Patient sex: M
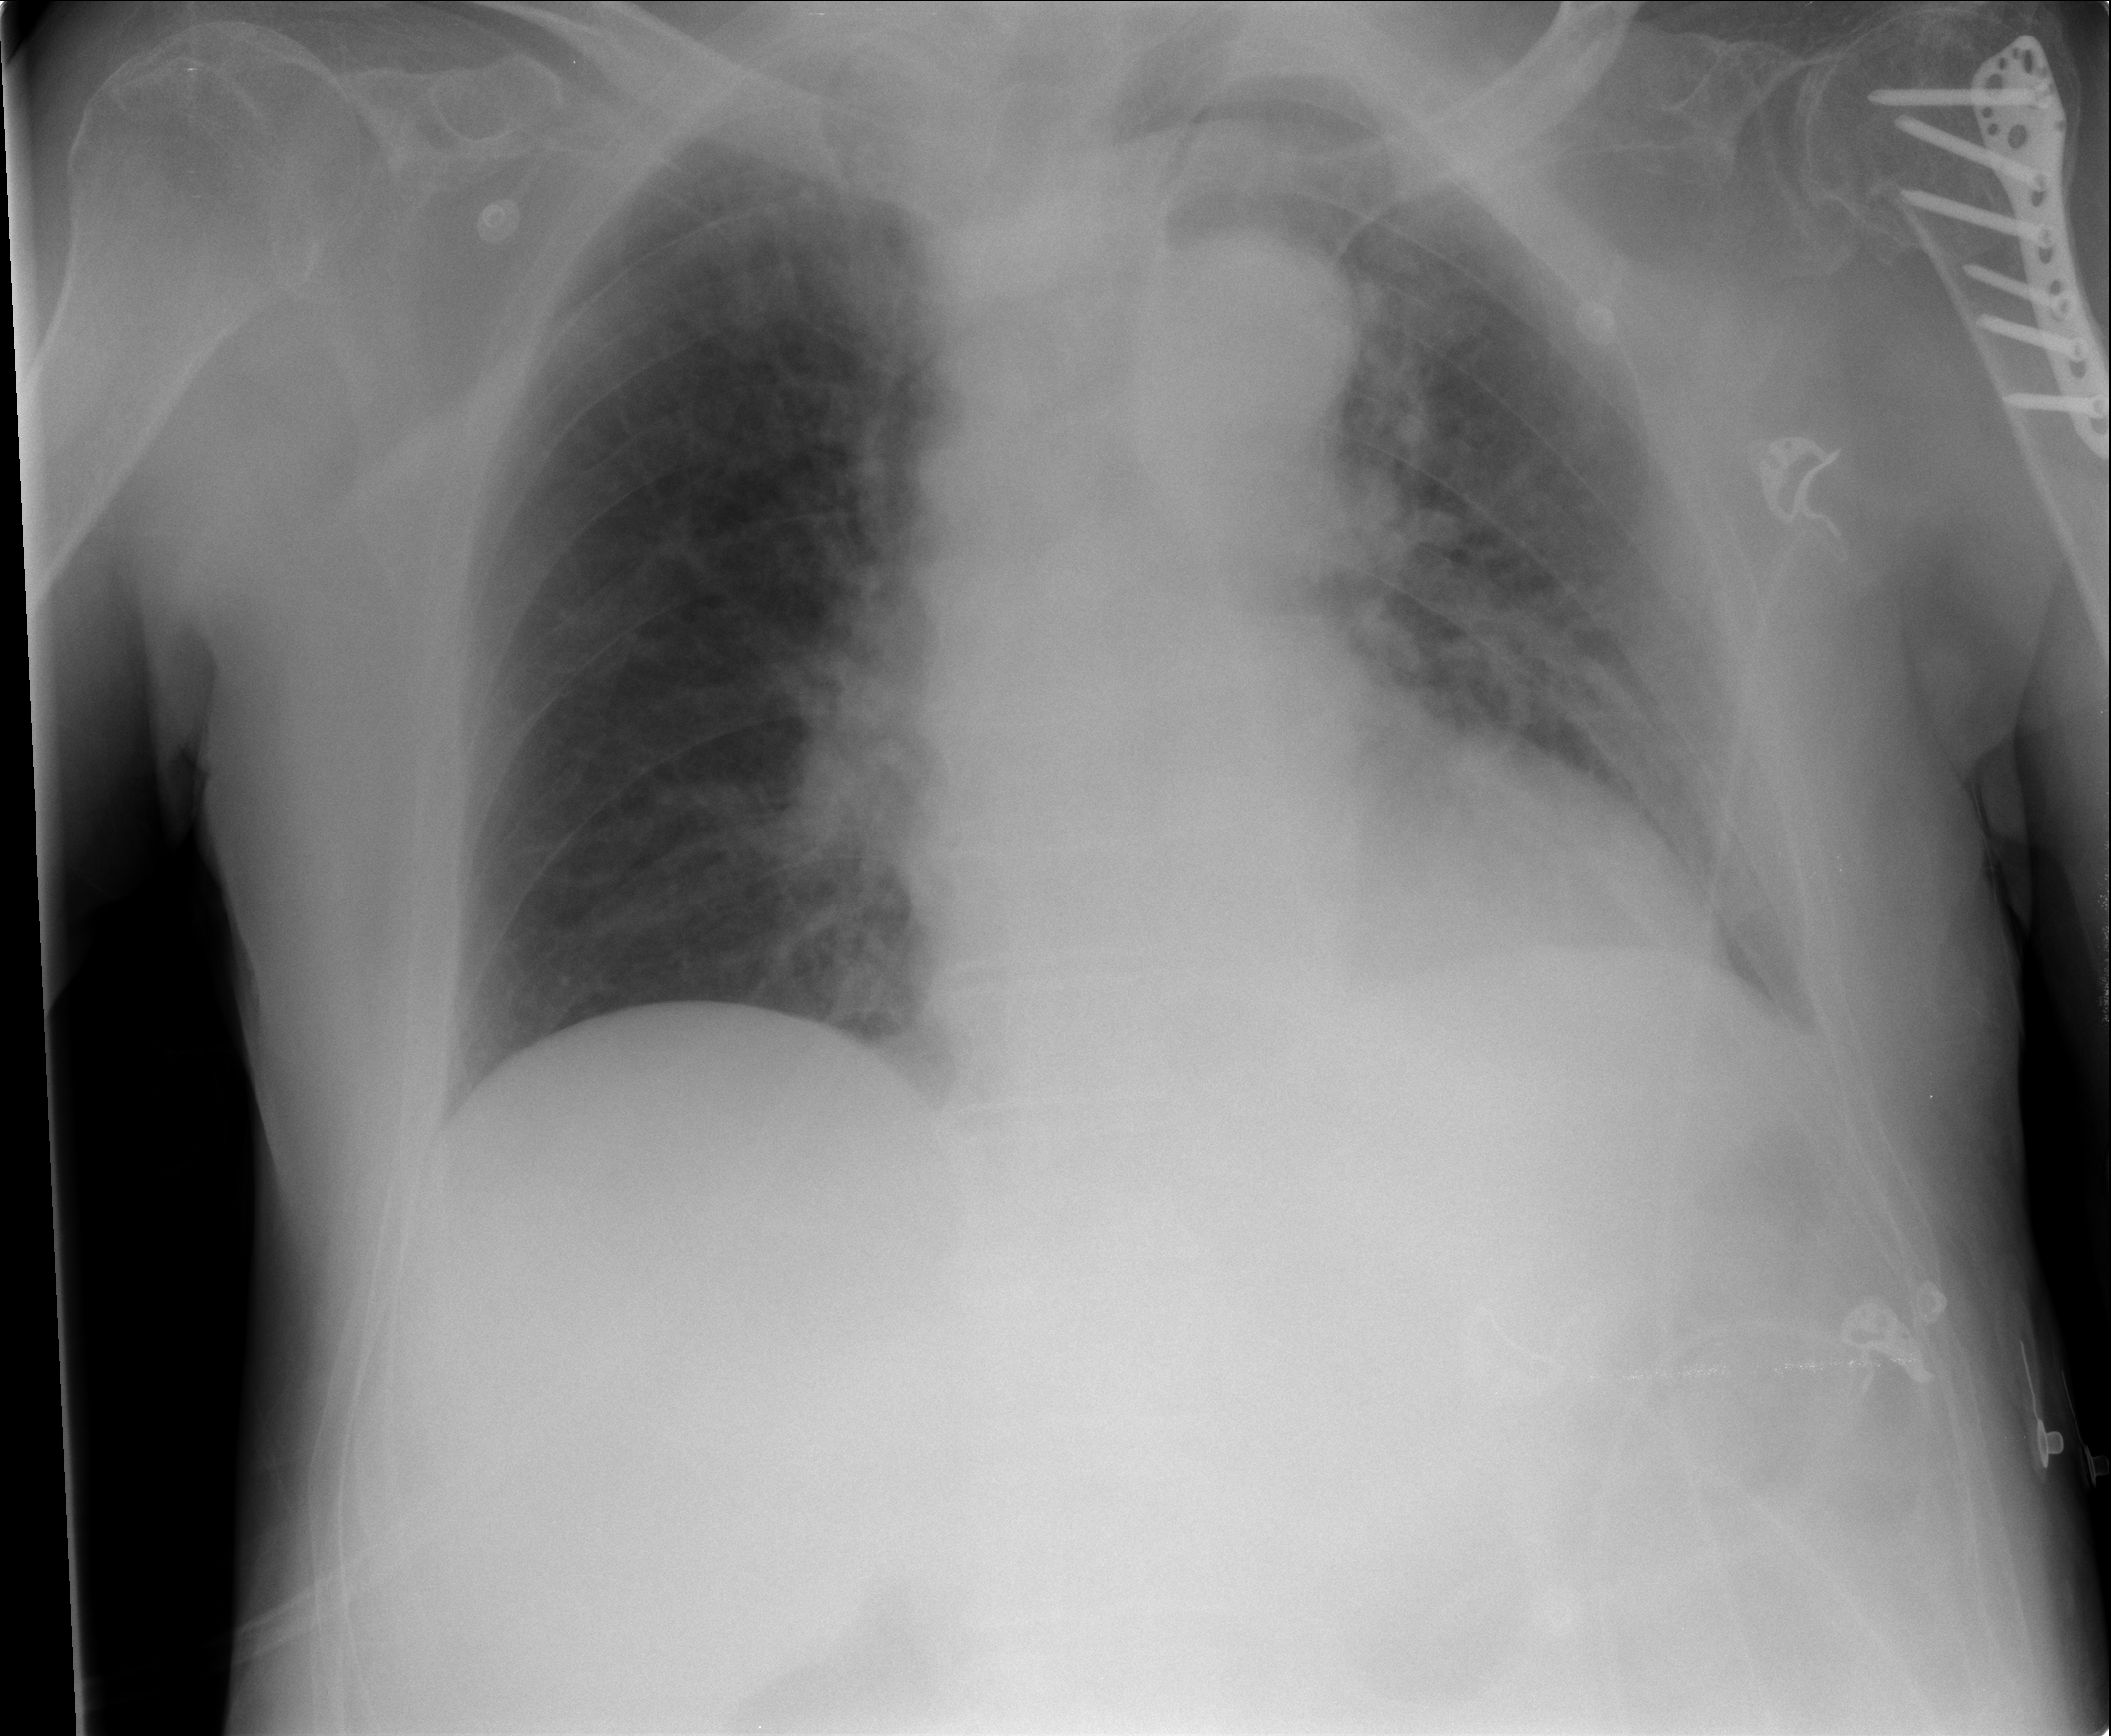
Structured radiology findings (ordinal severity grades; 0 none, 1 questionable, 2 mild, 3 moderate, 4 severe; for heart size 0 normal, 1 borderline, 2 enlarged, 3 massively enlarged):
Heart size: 0
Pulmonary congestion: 2
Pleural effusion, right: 0
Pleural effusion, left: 1
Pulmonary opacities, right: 0
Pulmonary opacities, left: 0
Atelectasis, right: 1
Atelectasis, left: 2